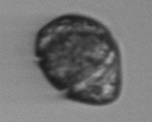
Label: Margalefidinium